Field crop: maize
Growth stage: 2
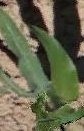
Species: maize